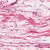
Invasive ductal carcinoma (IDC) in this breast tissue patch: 0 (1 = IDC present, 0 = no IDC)